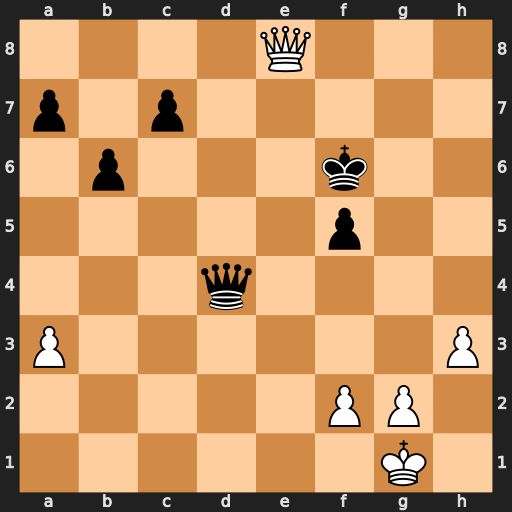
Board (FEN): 4Q3/p1p5/1p3k2/5p2/3q4/P6P/5PP1/6K1
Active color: w
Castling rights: -
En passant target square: -
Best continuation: Qh8+ Ke7 Qxd4